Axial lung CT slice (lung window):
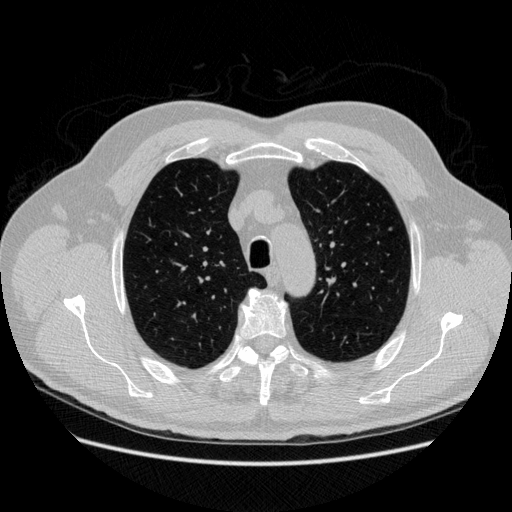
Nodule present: yes
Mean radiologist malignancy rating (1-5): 4